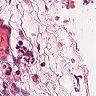
Metastatic tissue present: no